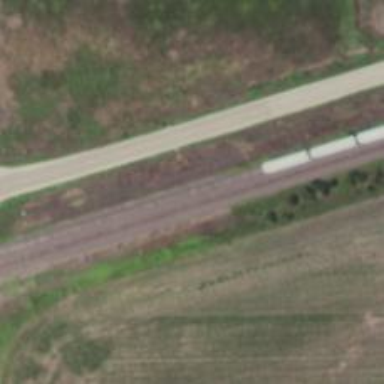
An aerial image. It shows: Railway siding with rails.